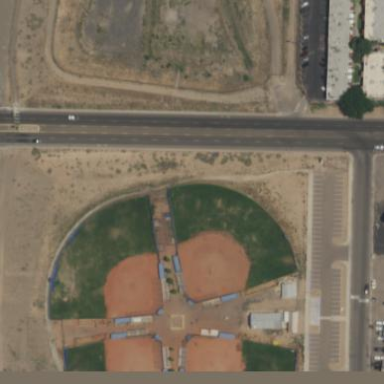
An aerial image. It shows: Baseball pitch for leisure land.